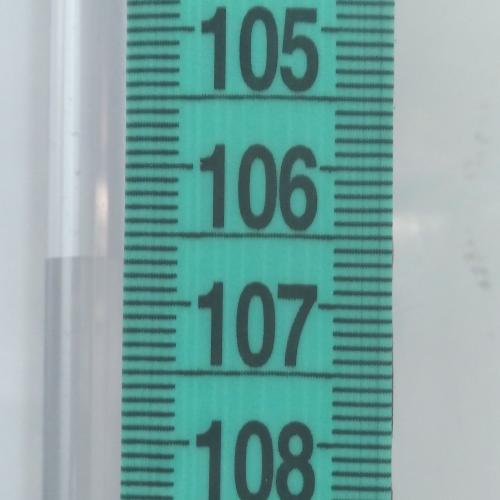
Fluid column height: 106.7 cm